Question: I'm trying to create a calculator which calculates the area of a simple quadrilateral.
I know that every quadrilateral can be split into two triangles, and I should be able to calculate the area in two parts no matter what.
I am able to do this in math, but I don't know how to implement it to Python.
Here's my quadrilateral class:
'''
class Quadrilateral(Shape):
def __init__(self, name):
# in clockwise order: angles[0], sides[0], angles[1], sides[1], ...
self.sides = [5] * 4
self.angles = [90] * 4
super().__init__(self, name)
'''
Now what I need is to implement a method 'get_area()' which calculates the area of my quadrilateral, but I have no idea how.
Here's how I would do it with a paper and a pen:

Basically I would only need to know two angles and three sides to be able to use this technique to calculate the area, but let's not worry about that.
For now, I know all the angles and all the sides, how do I calculate the area?
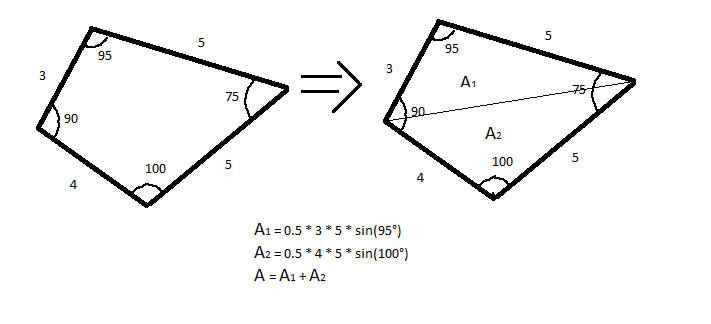
Answer: Just access the sides and angles directly in the two lists you have:
'''
import math
area1 = 0.5 * self.sides[0] * self.sides[1] * math.sin(math.radians(self.angles[1]))
area2 = 0.5 * self.sides[2] * self.sides[3] * math.sin(math.radians(self.angles[3]))
area = area1 + area2
'''
Given your example as 'sides = [3, 5, 5, 4]' and 'angles = [90, 95, 75, 100]', the area then is:
'''
>>> import math
>>> sides = [3, 5, 5, 4]
>>> angles = [90, 95, 75, 100]
>>> area1 = 0.5 * sides[0] * sides[1] * math.sin(math.radians(angles[1]))
>>> area2 = 0.5 * sides[2] * sides[3] * math.sin(math.radians(angles[3]))
>>> area1 + area2
17.31953776581017
'''